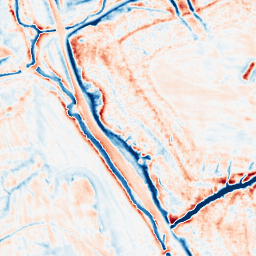
Category: edge_preserving
Decomposition family: anisotropic_diffusion
Decomposition parameters: iterations: 50
kappa: 100
gamma: 0.15
Upsampling method: sinc_blackman
Upsampling parameters: scale: 2
kernel_size: 4
Upsampling scale: 2